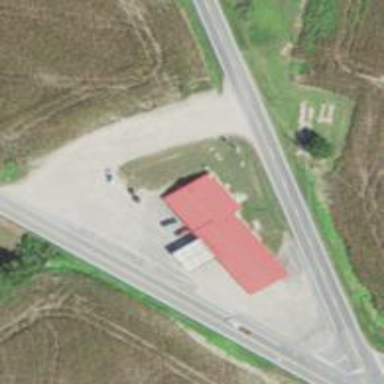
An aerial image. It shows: Convenience shop.